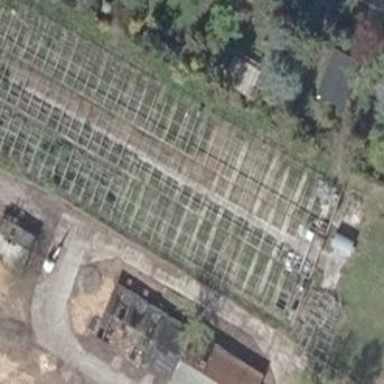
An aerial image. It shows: Greenhouse.